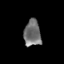
Tissue: skin
Cell type: Epithelial cells
Senescence score: 0.2826
Nuclear area (px): 434
Mean DAPI intensity: 114.539